Question: Android Studio broke down after merge in git
this is the correct path but Android studio thinks otherwise
I tried everything, any advice ? the path is valid, on another computer the same repository working
ofc i made hard reset git,checkout, i tryed Invalidate caches

also sometimes have same like this:
<URL>
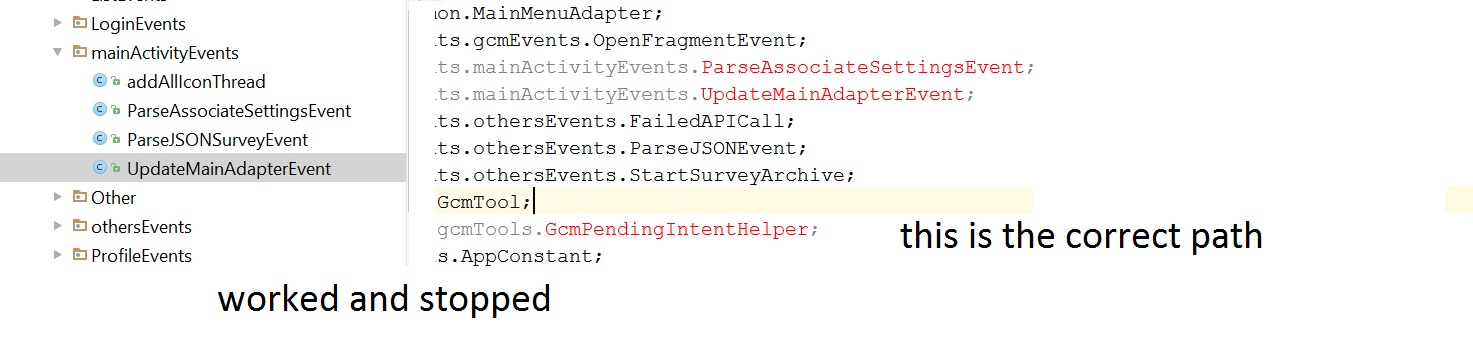
Answer: Clone the project again and build the project if possible